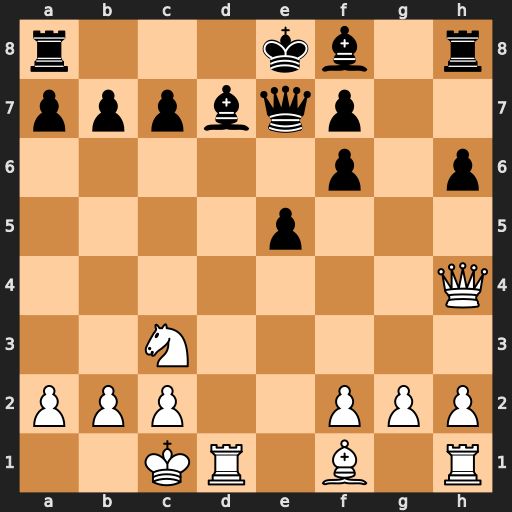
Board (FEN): r3kb1r/pppbqp2/5p1p/4p3/7Q/2N5/PPP2PPP/2KR1B1R
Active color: w
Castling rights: kq
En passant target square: -
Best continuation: Nd5 O-O-O Nxe7+